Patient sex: M
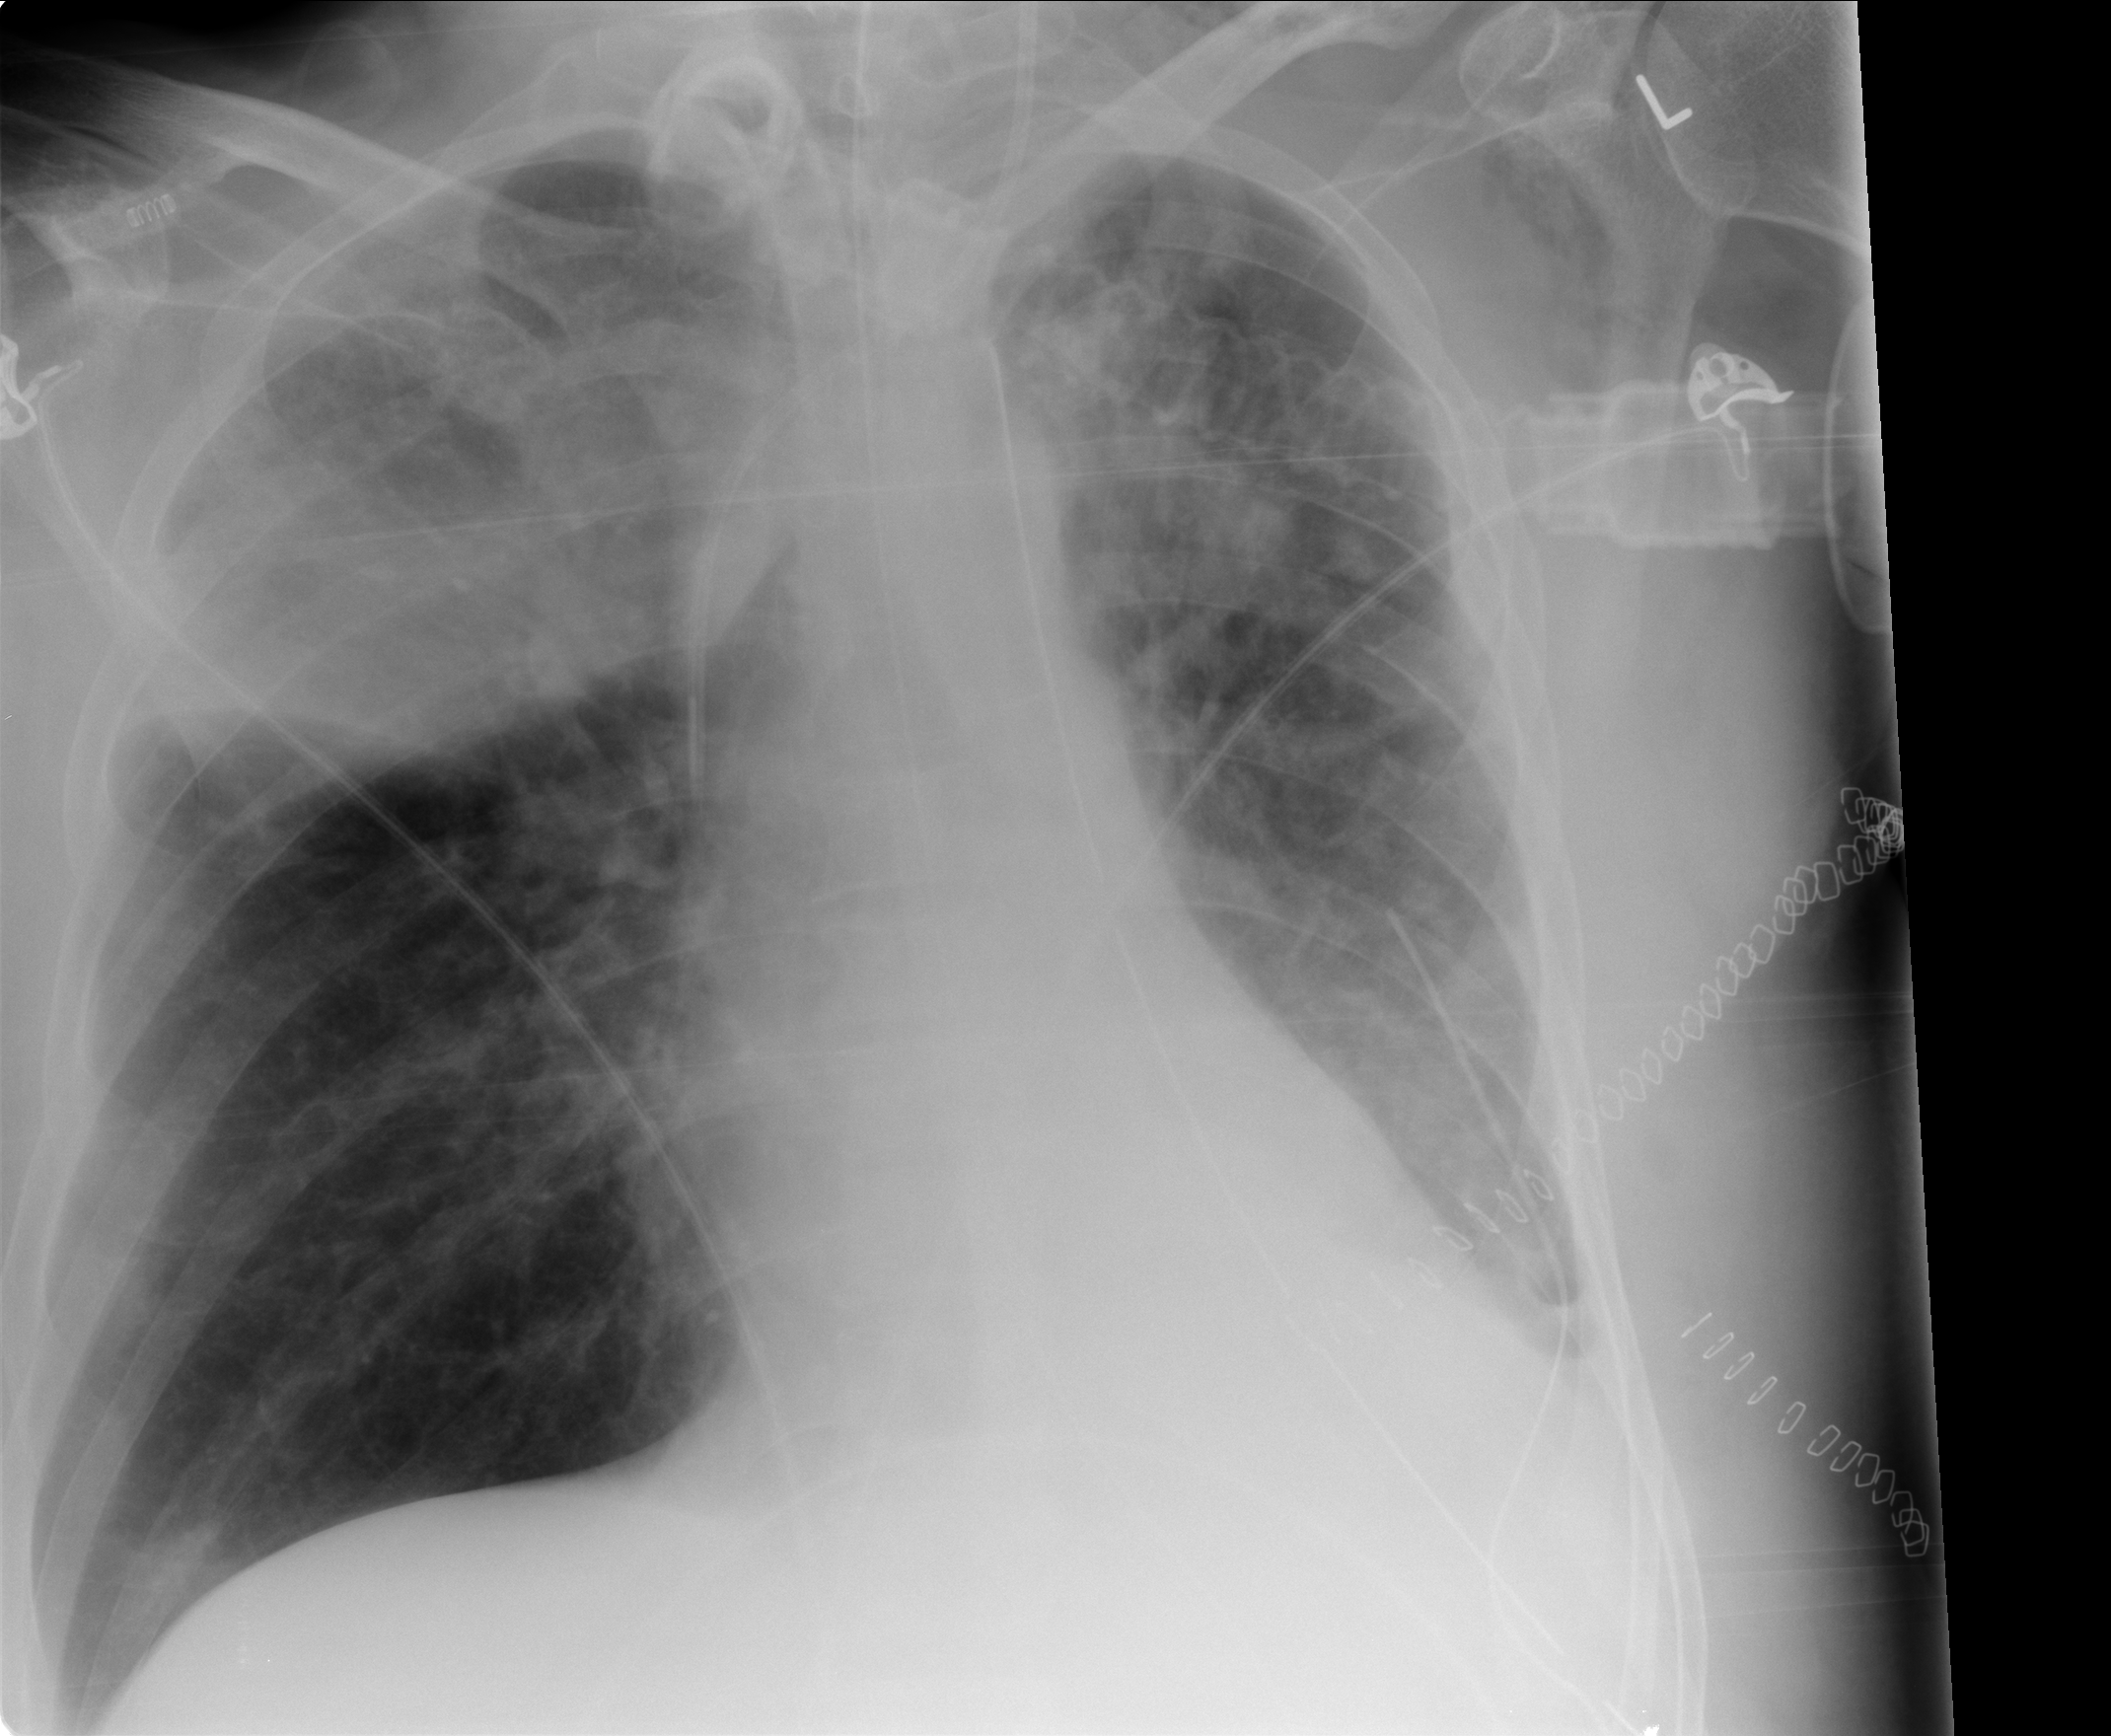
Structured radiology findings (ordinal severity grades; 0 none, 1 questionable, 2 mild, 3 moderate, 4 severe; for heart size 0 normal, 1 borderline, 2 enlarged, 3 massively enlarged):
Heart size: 0
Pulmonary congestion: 2
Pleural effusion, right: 0
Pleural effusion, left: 2
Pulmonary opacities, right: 3
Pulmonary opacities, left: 2
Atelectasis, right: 2
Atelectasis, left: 3